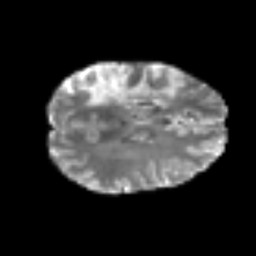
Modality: T2w
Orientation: axial
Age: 47
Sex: female
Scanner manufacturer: siemens
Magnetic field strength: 3 T
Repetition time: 6.1 s
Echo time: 0.101 s